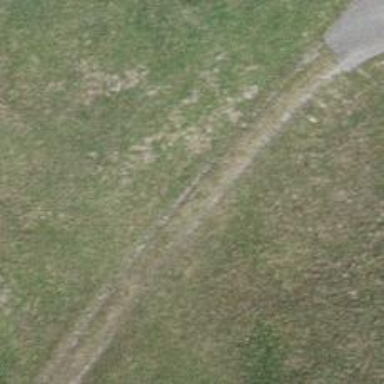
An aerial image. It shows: Track road with grade4 tracktype.